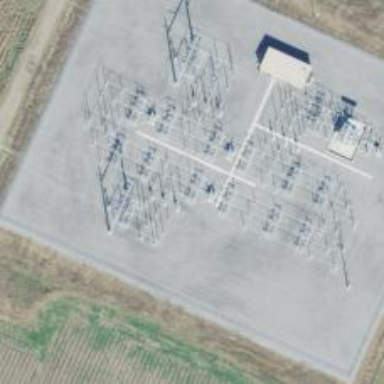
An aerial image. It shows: Switch for power supply.